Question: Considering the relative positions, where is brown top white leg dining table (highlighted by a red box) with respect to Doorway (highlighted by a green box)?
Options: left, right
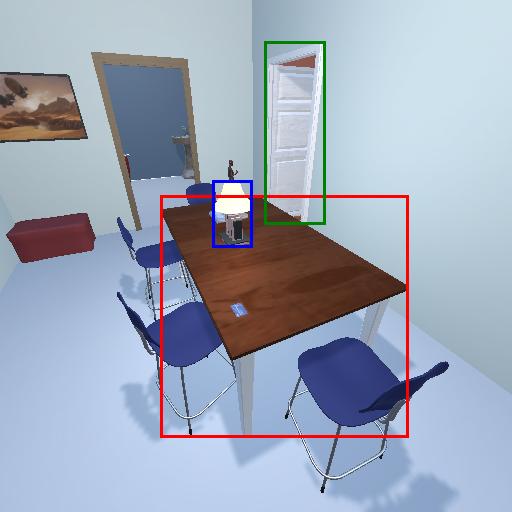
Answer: left